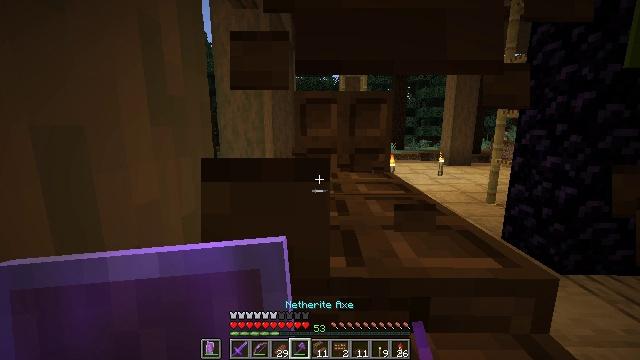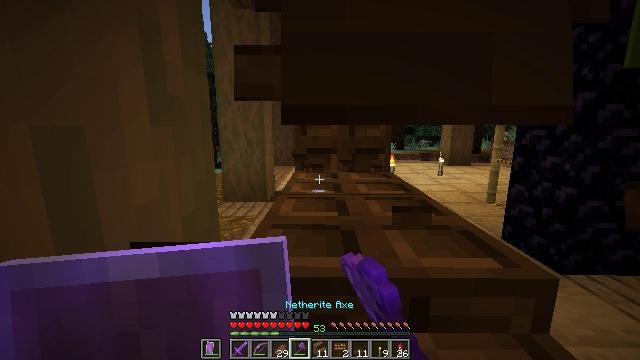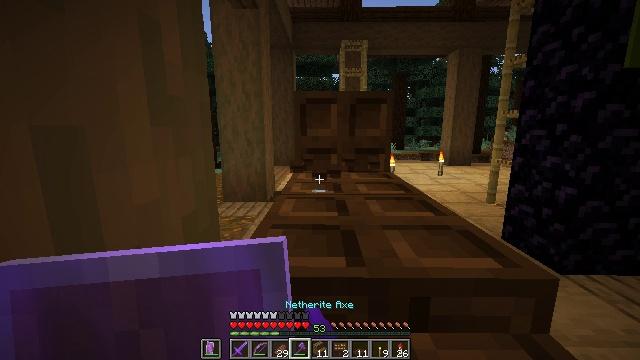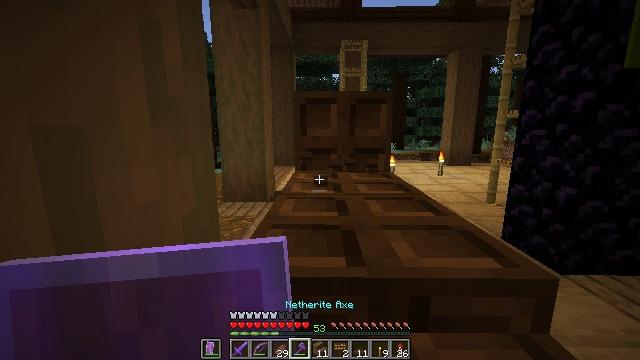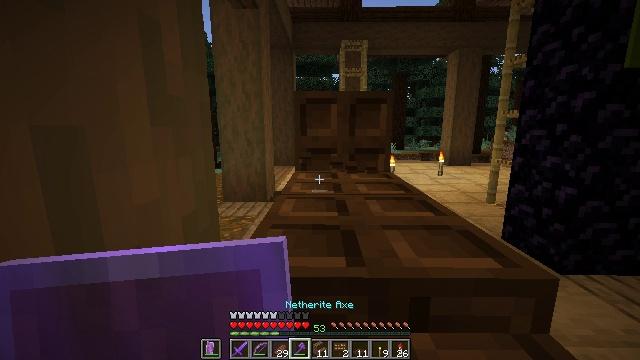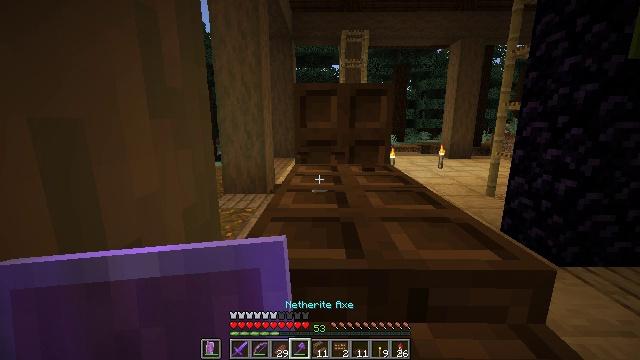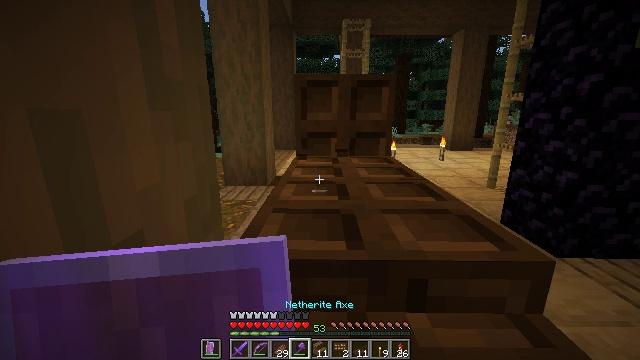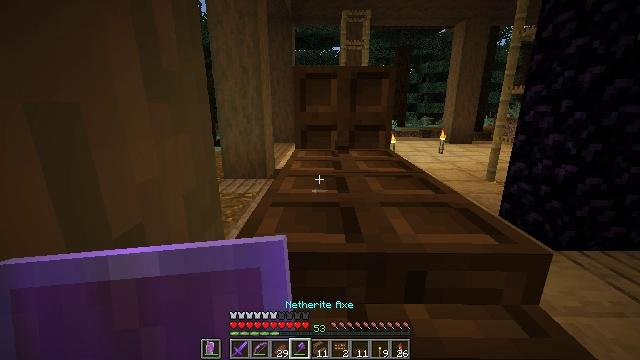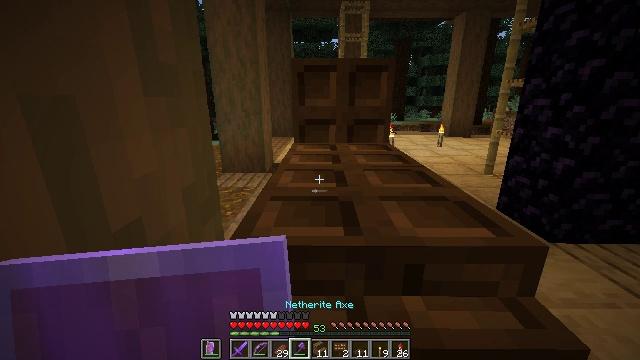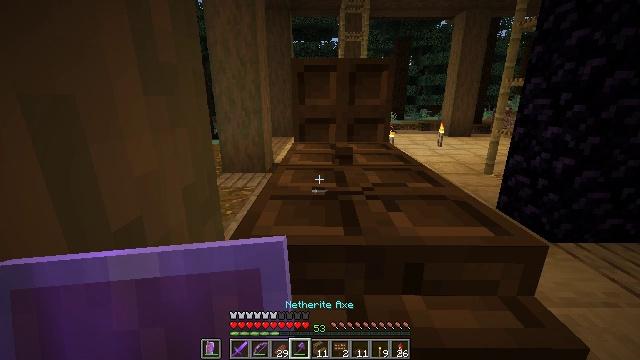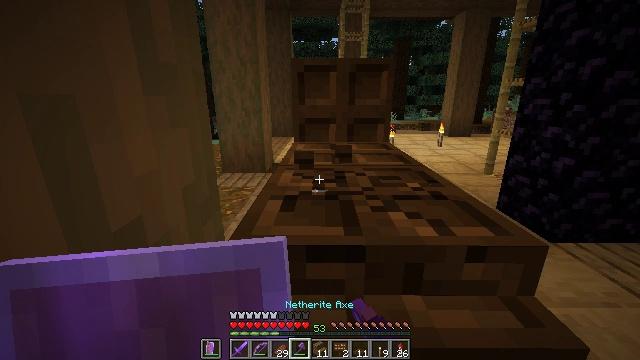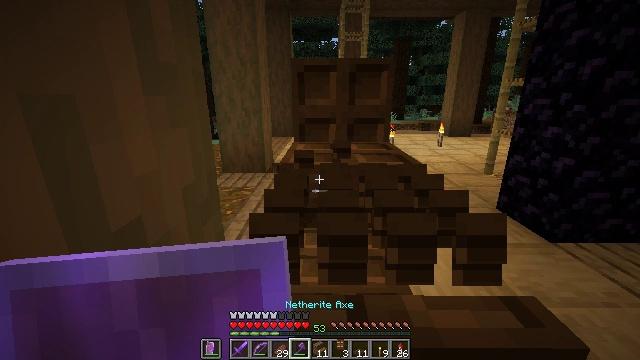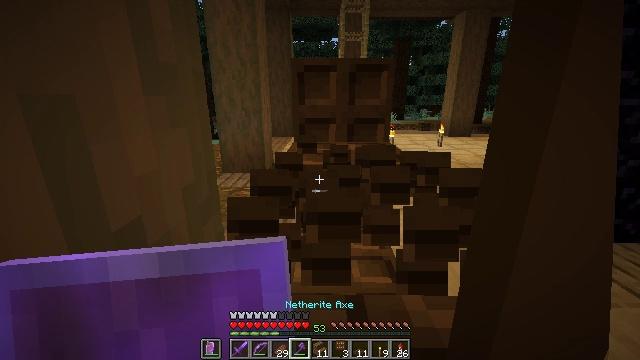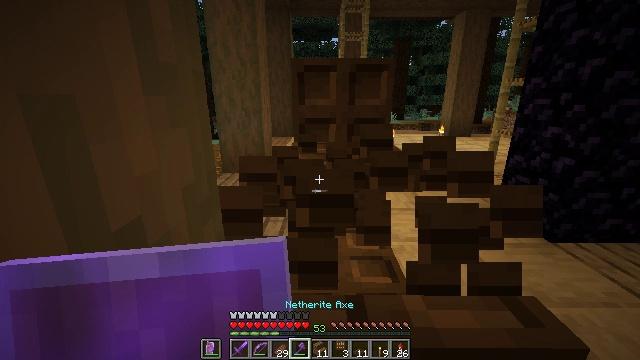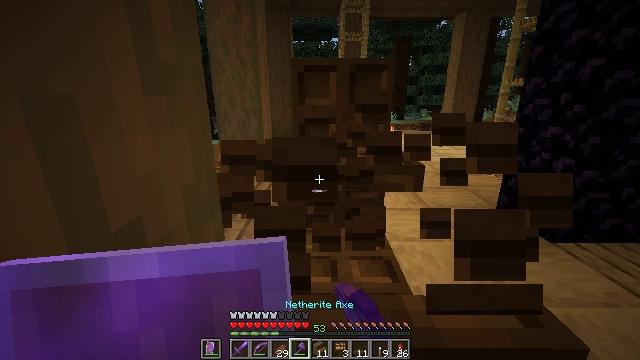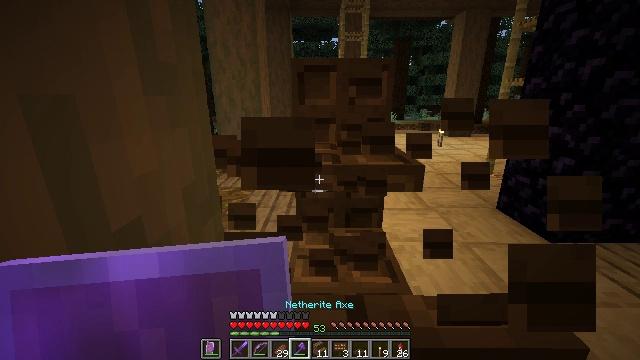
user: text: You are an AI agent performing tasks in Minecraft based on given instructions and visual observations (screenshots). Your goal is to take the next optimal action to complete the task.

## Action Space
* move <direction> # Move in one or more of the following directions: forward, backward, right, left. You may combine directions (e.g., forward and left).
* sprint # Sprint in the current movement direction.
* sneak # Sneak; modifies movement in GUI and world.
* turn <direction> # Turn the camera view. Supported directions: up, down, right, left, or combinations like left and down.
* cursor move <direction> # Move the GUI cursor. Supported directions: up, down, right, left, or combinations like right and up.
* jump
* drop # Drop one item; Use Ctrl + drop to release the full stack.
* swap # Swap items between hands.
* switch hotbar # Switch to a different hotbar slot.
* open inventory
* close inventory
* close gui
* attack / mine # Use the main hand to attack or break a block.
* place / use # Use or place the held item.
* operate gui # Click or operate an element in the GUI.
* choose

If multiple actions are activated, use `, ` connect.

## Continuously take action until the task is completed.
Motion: motion action
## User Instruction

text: Break the dark oak trapdoor to collect it.
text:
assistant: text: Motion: attack / mine
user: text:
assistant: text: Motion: attack / mine
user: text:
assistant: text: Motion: no_op
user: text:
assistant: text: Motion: no_op
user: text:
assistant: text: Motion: turn down
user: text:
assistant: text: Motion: turn down
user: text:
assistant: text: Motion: turn down
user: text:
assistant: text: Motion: turn down
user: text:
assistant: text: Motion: attack / mine
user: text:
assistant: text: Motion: attack / mine
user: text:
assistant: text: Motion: attack / mine
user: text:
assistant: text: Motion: attack / mine
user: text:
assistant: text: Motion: attack / mine
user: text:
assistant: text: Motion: attack / mine
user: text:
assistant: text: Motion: attack / mine
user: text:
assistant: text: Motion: turn right, attack / mine
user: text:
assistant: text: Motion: turn right and up, attack / mine
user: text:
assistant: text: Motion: attack / mine
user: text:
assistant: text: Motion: attack / mine
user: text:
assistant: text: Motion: attack / mine
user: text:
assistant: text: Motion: turn up, attack / mine
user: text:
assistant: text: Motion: attack / mine
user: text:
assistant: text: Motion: attack / mine
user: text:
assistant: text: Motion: turn up, attack / mine
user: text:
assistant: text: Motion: turn left and up, attack / mine
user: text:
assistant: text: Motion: turn up, attack / mine
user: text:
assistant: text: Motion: attack / mine
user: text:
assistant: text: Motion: attack / mine
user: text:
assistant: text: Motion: attack / mine
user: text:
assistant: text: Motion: attack / mine